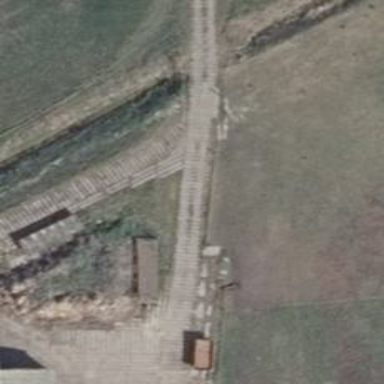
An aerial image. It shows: Track with grade 3 tracktype.